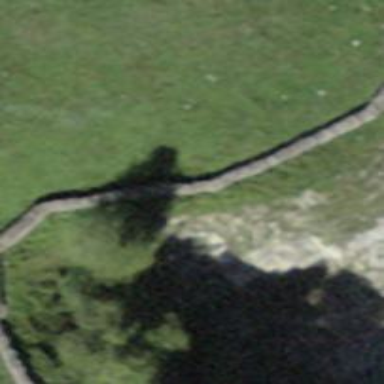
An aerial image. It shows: Stone wall as barrier.